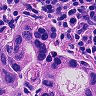
Metastatic tissue present: yes